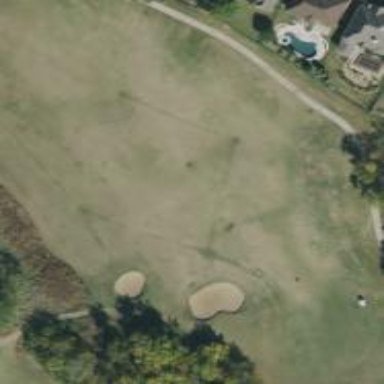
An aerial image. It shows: Golf fairway surrounded by grass.